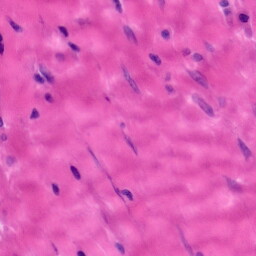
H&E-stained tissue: Tonsil